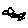
Label: bird